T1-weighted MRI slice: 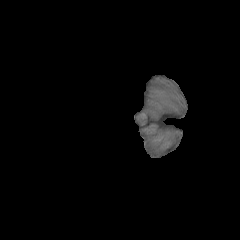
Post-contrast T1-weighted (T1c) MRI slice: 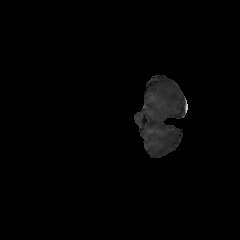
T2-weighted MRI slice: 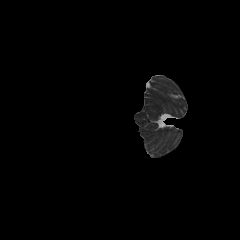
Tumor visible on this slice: no